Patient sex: M
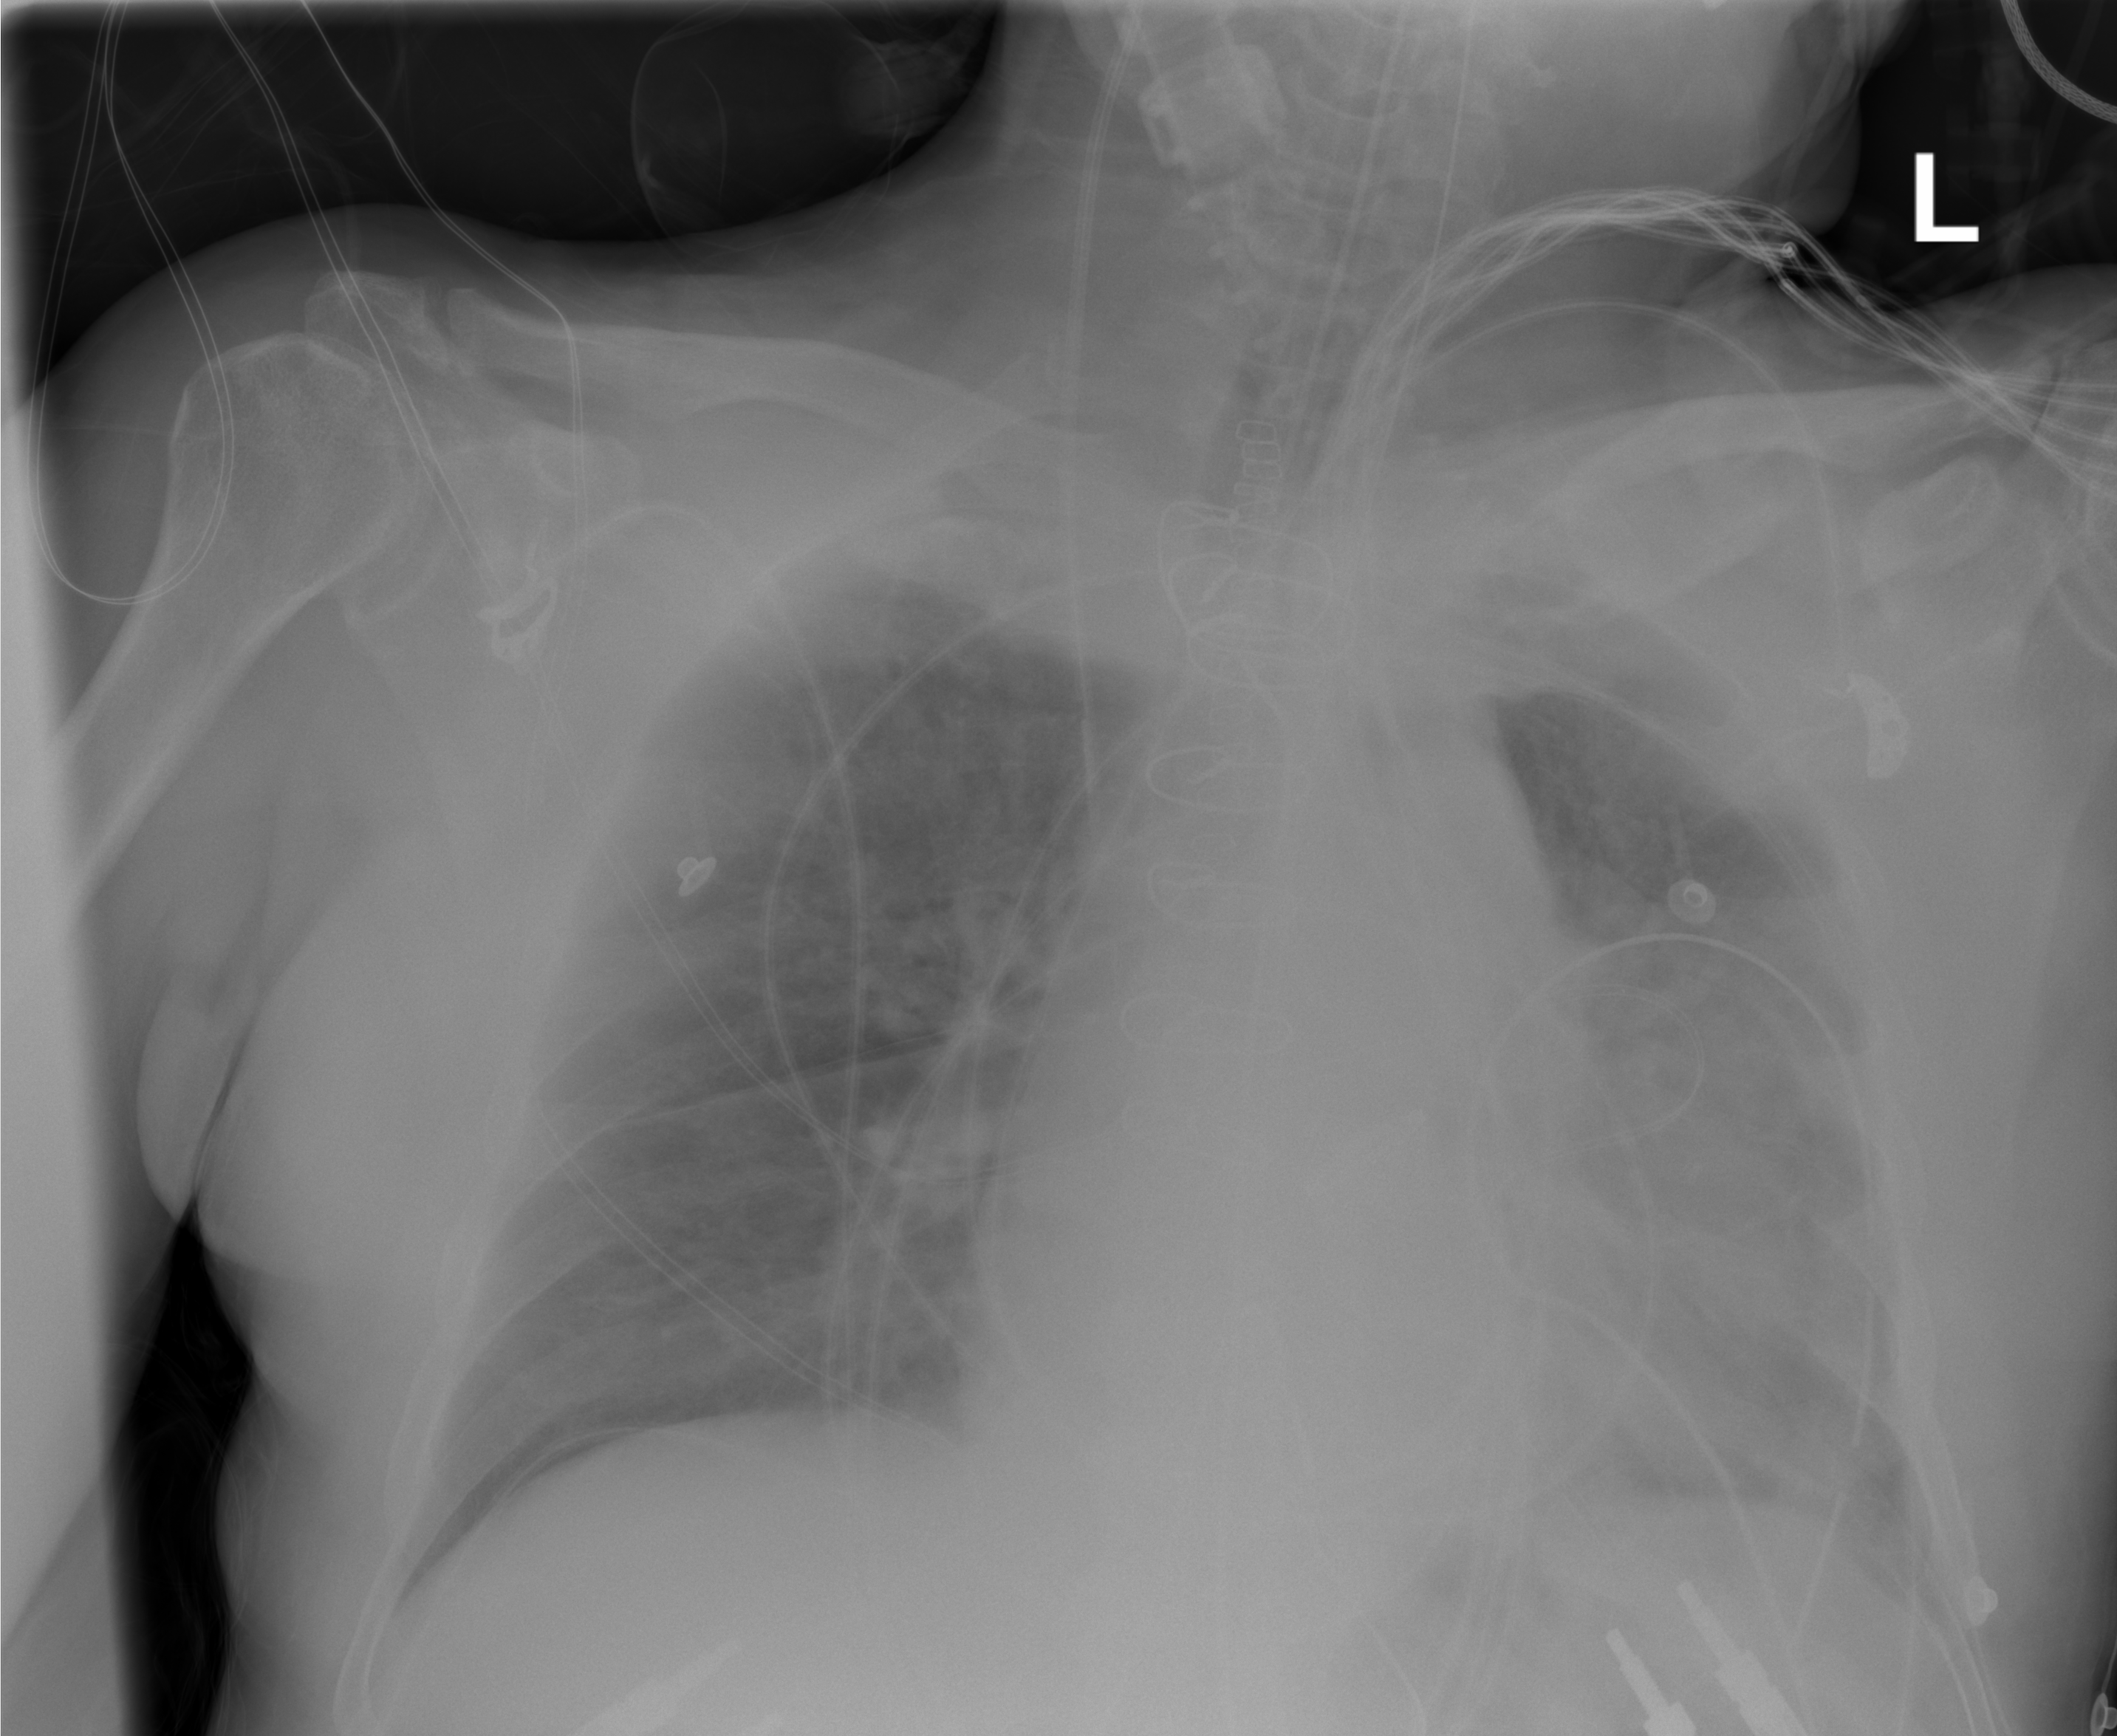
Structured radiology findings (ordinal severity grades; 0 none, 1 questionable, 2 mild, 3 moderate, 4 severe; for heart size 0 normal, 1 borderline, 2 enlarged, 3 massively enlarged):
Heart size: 2
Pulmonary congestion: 2
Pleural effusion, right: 0
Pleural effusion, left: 2
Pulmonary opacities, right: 2
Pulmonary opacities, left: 3
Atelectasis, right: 2
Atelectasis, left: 3